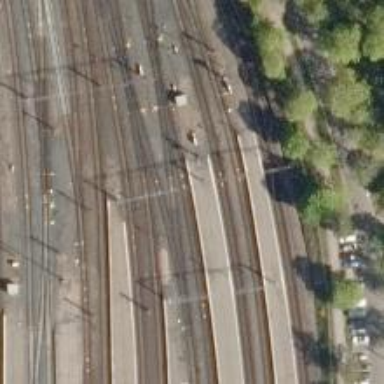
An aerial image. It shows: Railway signal.